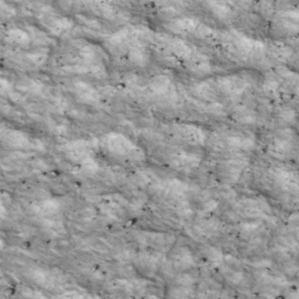
Label: non_frost